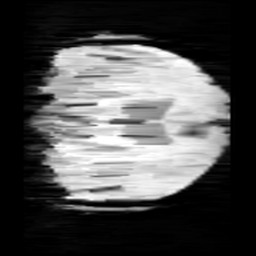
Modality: minIP
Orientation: coronal
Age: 9
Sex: female
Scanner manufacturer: siemens
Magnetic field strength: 3 T
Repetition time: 0.027 s
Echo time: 0.02 s